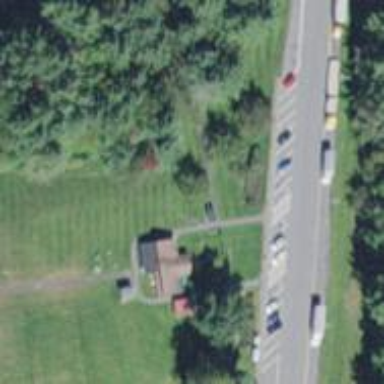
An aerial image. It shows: Rest area on the road.